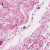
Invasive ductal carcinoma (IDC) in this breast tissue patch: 0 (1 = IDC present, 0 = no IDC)